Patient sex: M
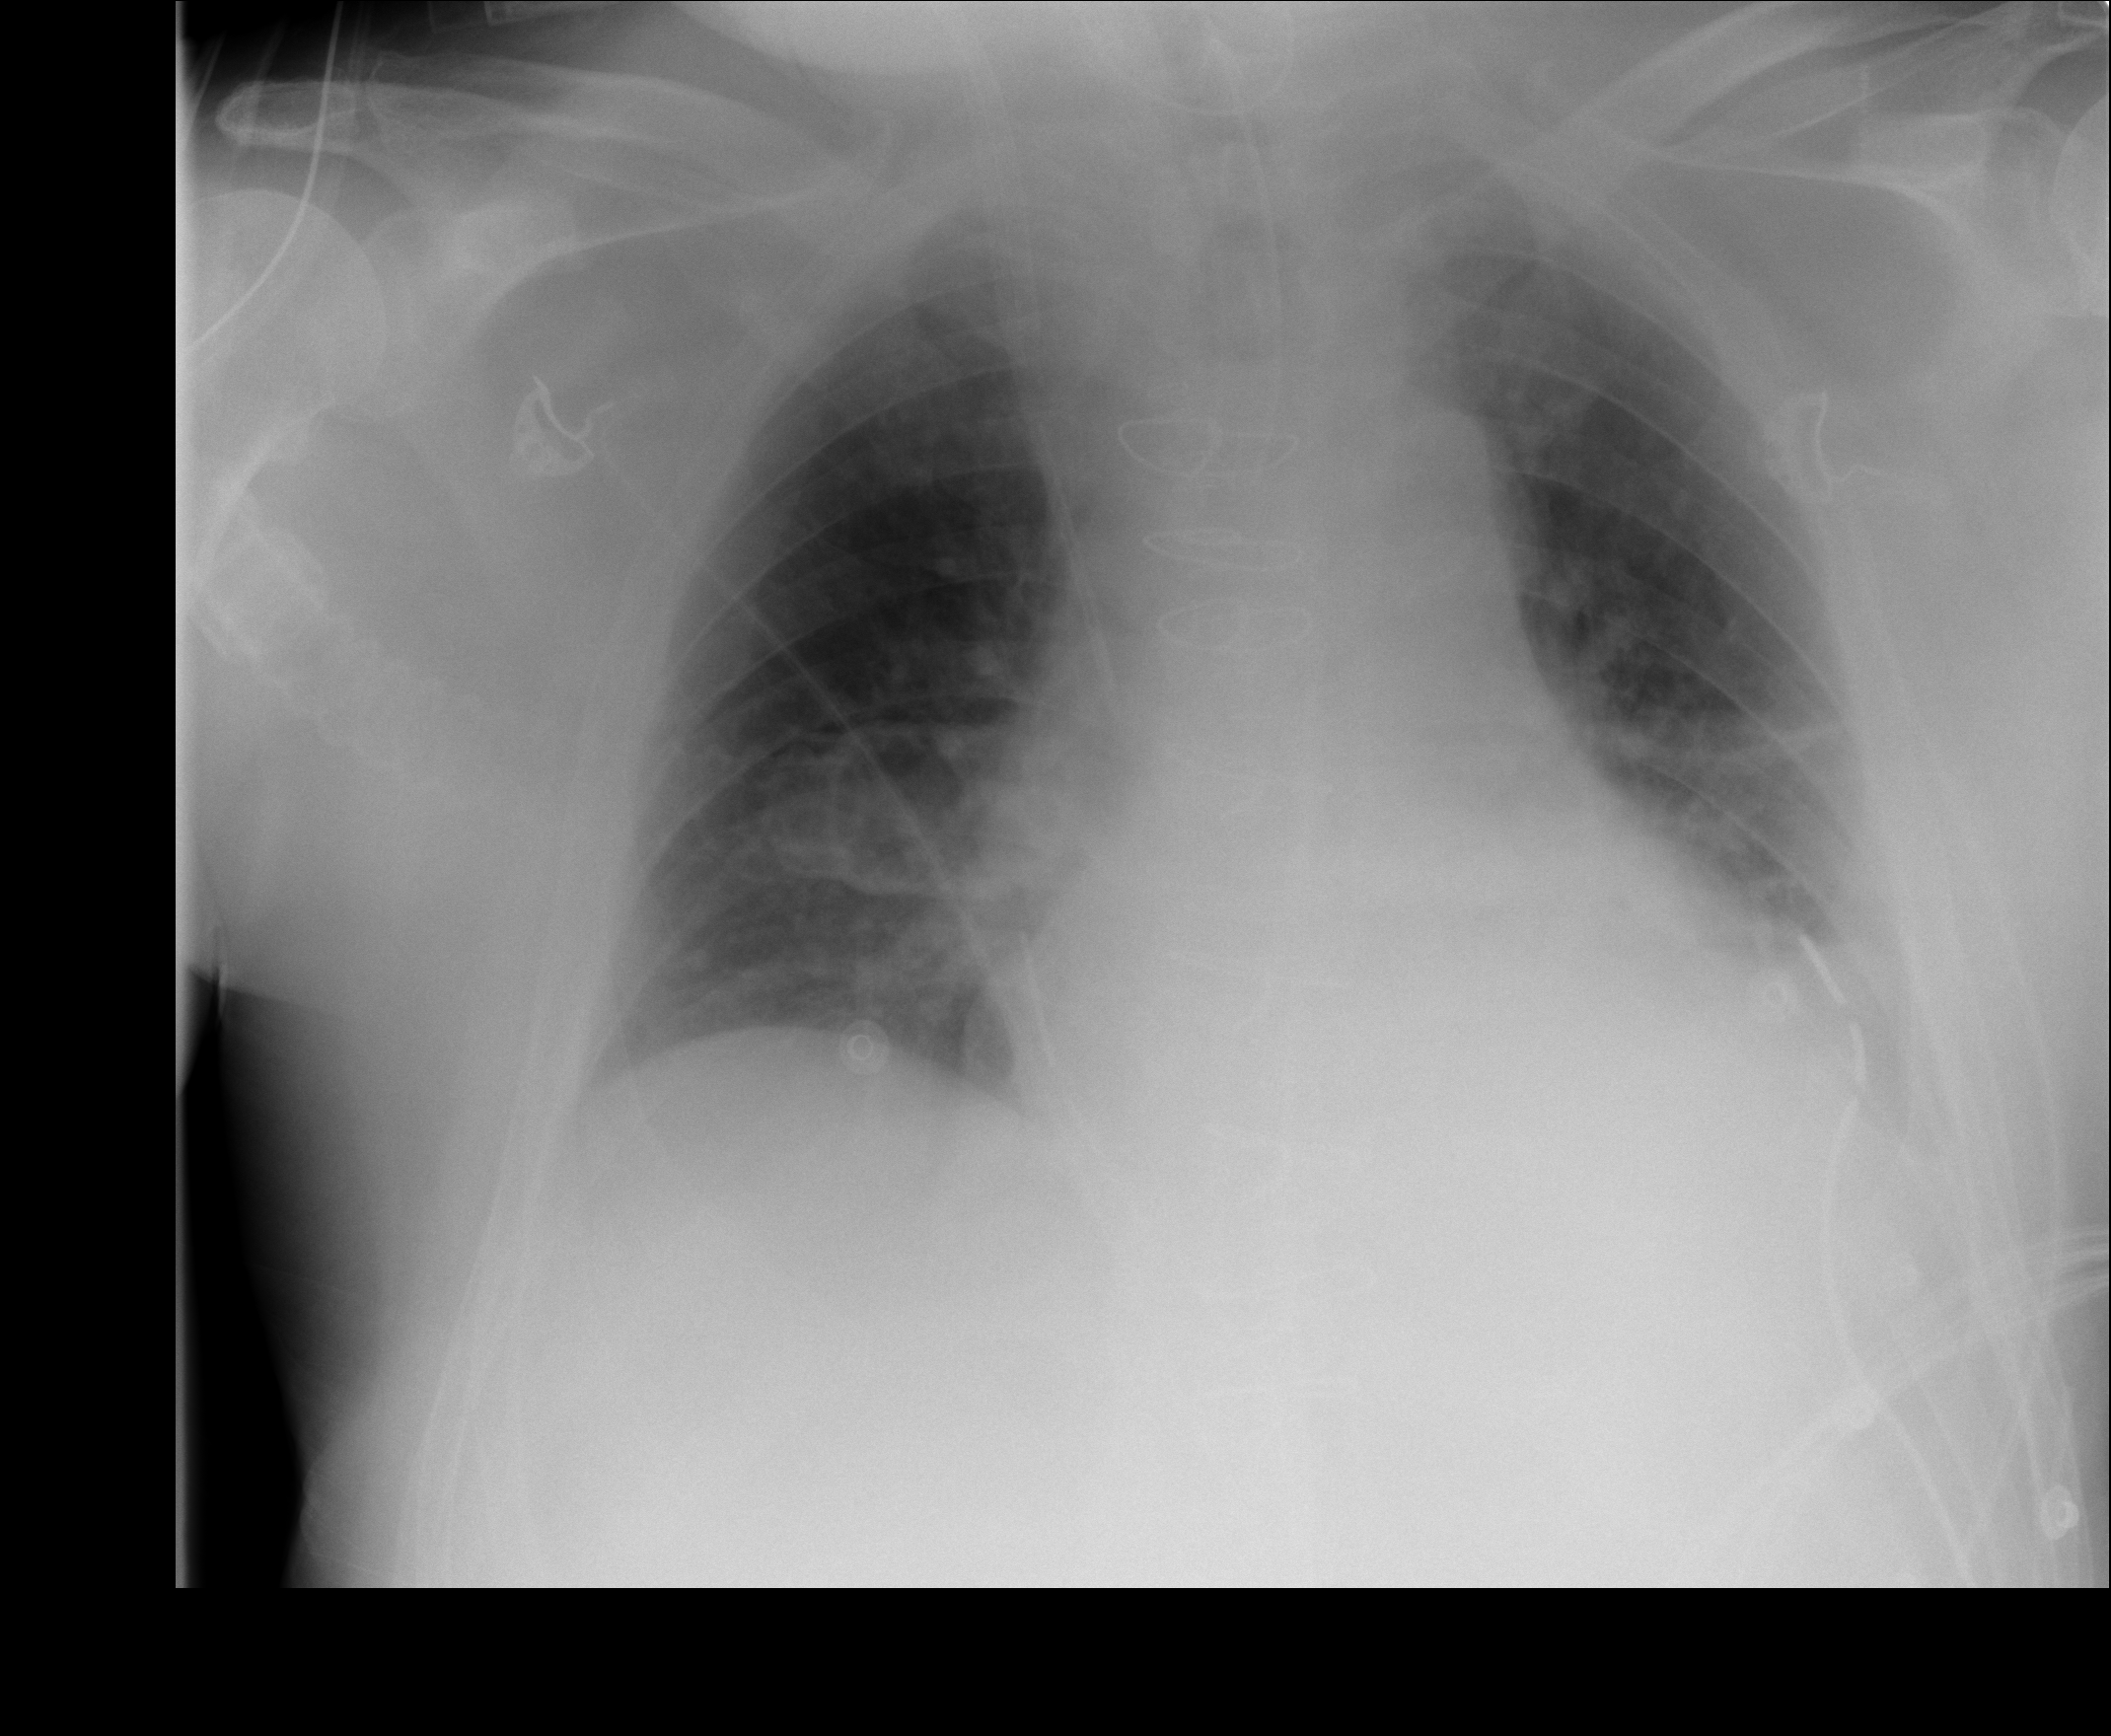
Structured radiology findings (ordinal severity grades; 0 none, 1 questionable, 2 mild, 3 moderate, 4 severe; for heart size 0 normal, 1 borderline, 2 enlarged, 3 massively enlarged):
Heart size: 2
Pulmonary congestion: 0
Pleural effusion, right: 0
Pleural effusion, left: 1
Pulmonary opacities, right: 0
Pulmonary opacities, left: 0
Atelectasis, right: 2
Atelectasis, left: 1